Question: I have an application in iTunes Connect configured for TestFlight beta testing. Before our first application release we were able to invite external testers, but once we submitted the first version of our application for review the option to submit the app for beta test review went away, and our app was only testable by internal testers.
Now that our app was approved we want to allow external testers to test a new version of our app, but the option to allow external testers never appears.

Is there something I need to do to allow me to beta test this new version.
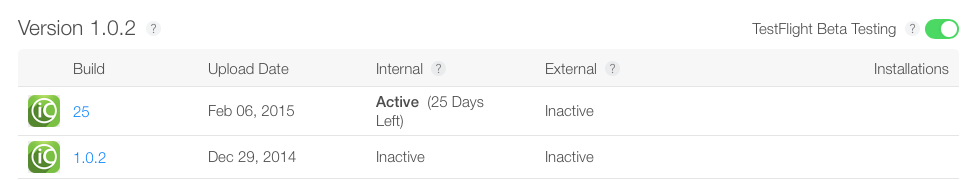
Answer: Apple pushed a fix to TestFlight that resolved this issue for us on 3/12/2015